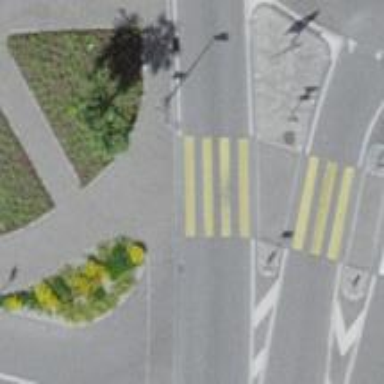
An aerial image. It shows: Kerb barrier.